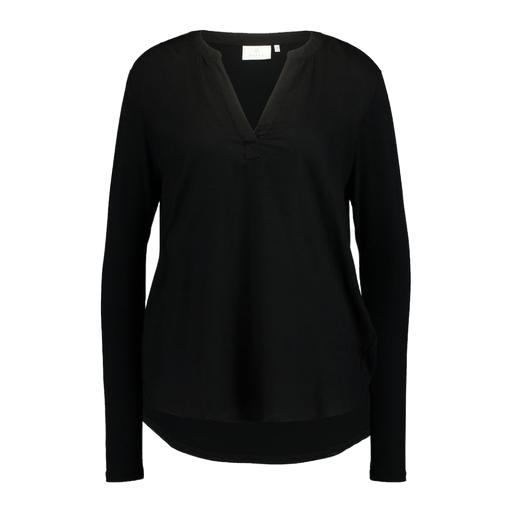
black henley long-sleeved ribbed-jersey top, black v-neck top only macy, black split-neck top, white background